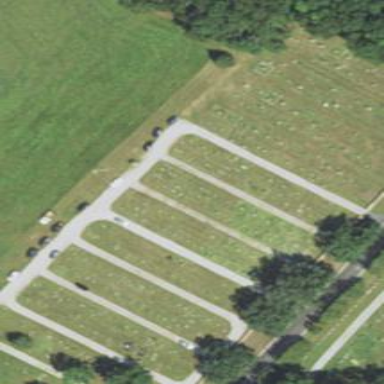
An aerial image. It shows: Cemetery area categorized as cemetery.